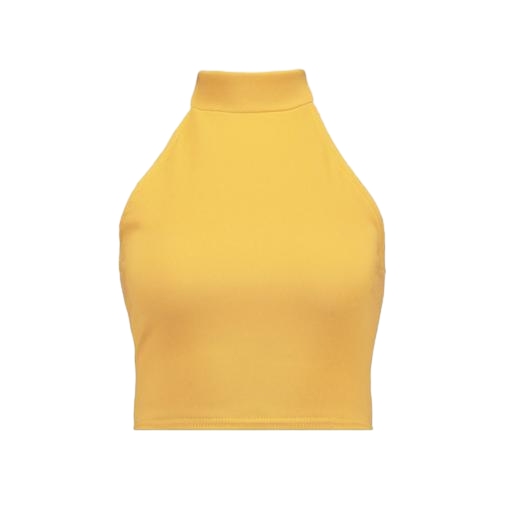
high neck crop top, high-neck top, gold high-neck top, white background